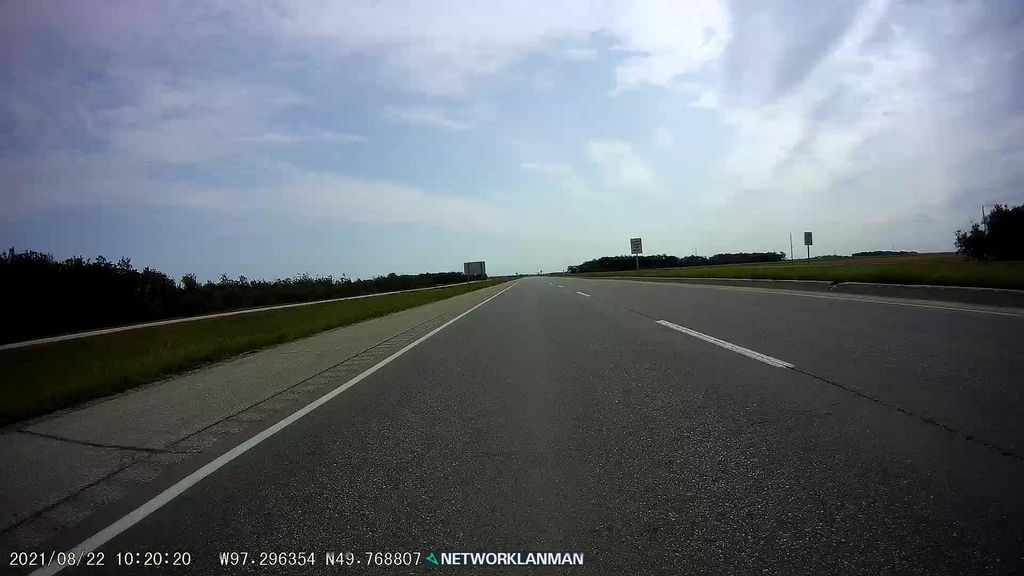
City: winnipeg